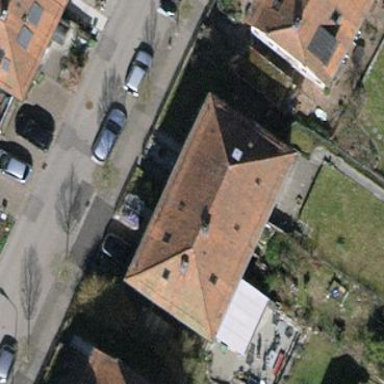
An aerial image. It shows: Building with tile roof.